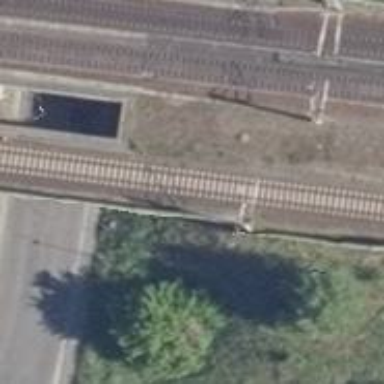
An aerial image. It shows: Railway bridge with electrified contact lines.